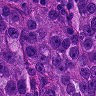
Metastatic tissue present: yes